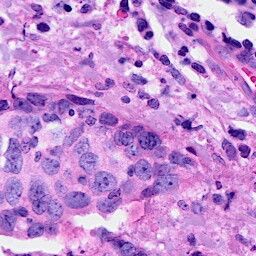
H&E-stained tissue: Breast